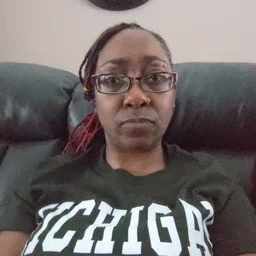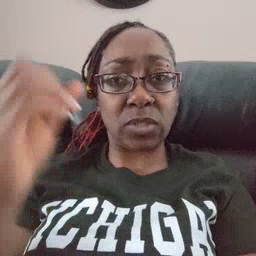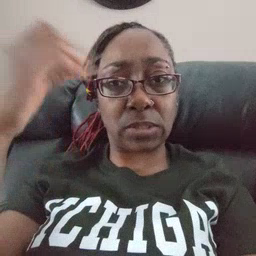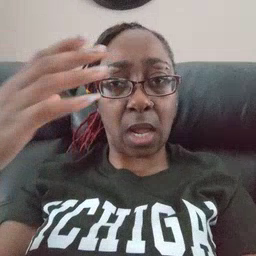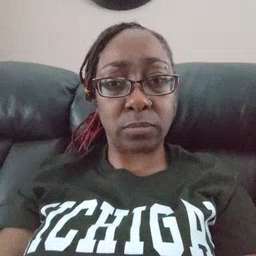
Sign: shower